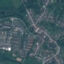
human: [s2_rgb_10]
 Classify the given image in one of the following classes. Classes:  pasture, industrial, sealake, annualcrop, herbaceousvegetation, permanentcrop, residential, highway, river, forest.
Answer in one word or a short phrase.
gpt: Residential